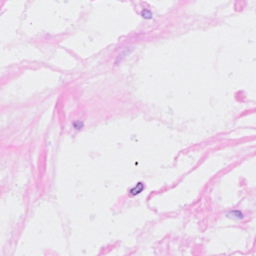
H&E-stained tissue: Breast